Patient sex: F
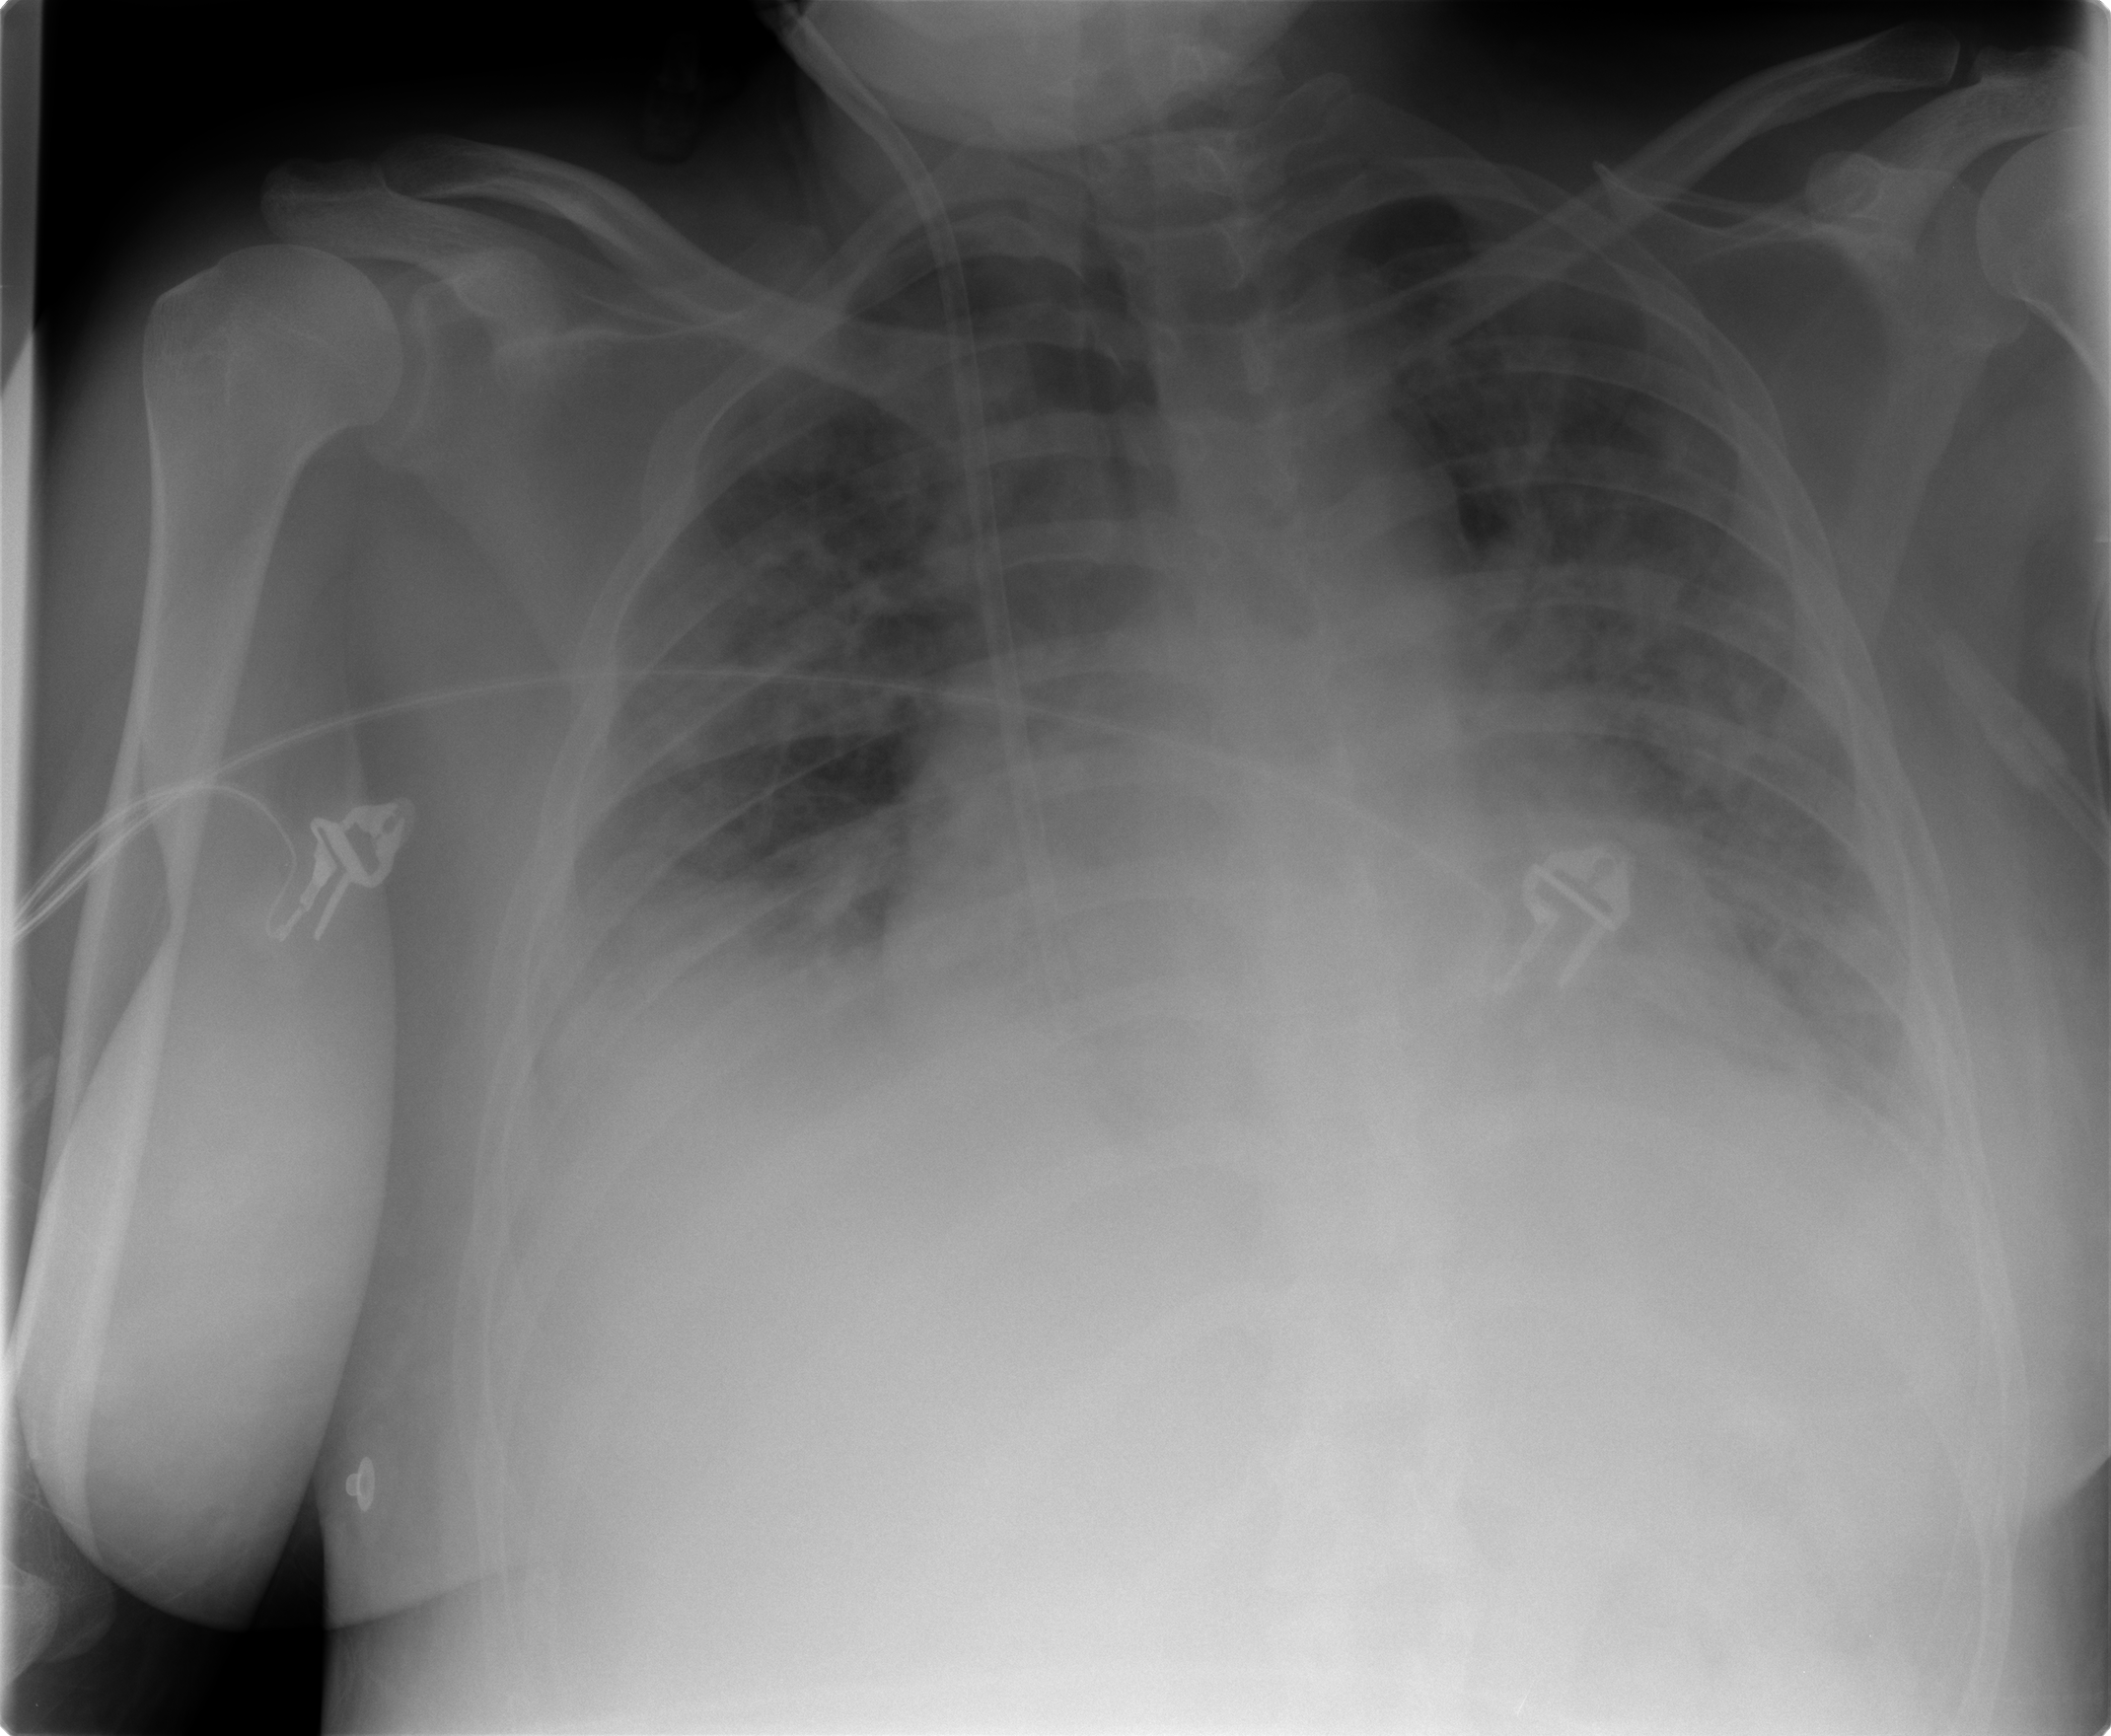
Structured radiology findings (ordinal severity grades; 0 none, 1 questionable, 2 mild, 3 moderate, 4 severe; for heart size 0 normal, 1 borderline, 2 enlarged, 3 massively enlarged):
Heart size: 2
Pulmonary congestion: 3
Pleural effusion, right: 2
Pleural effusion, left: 2
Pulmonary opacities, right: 3
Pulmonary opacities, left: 3
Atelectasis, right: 3
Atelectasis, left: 3